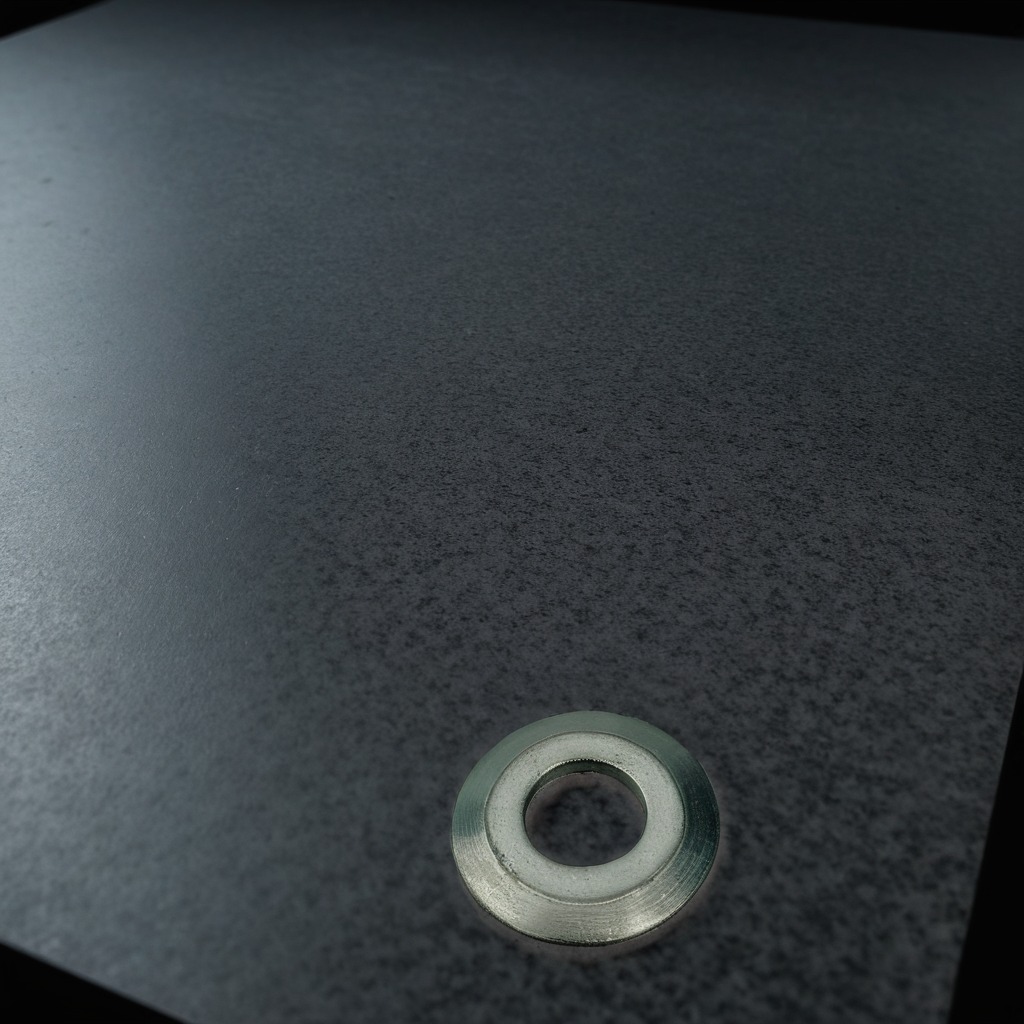
A flat metal washer lies on the clean granite table inside a workshop at night.